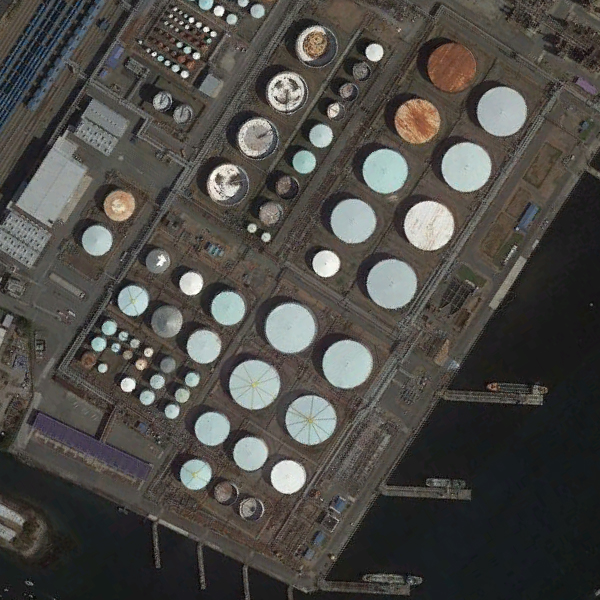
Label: StorageTanks